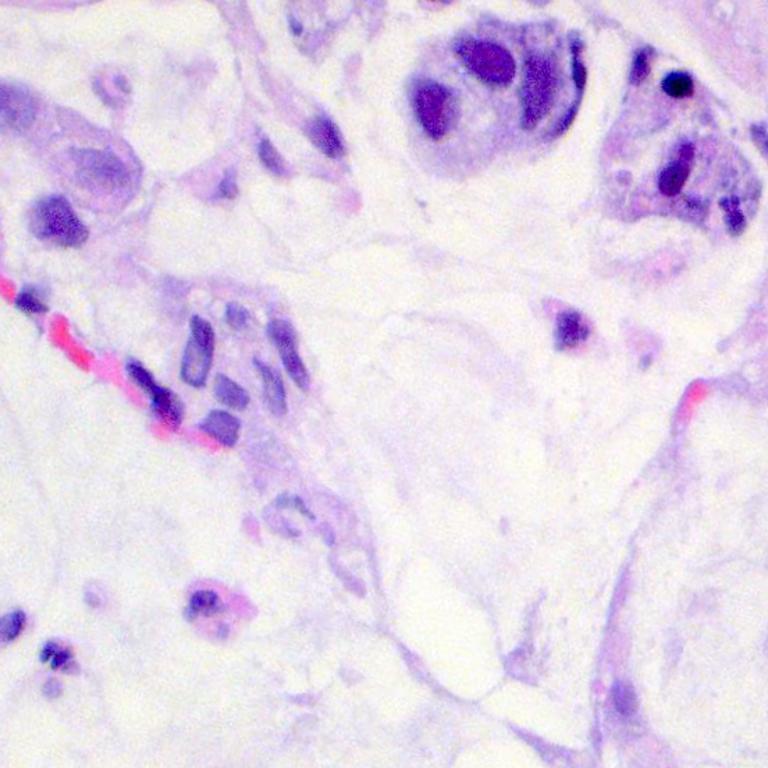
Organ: colon
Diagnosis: adenocarcinomas